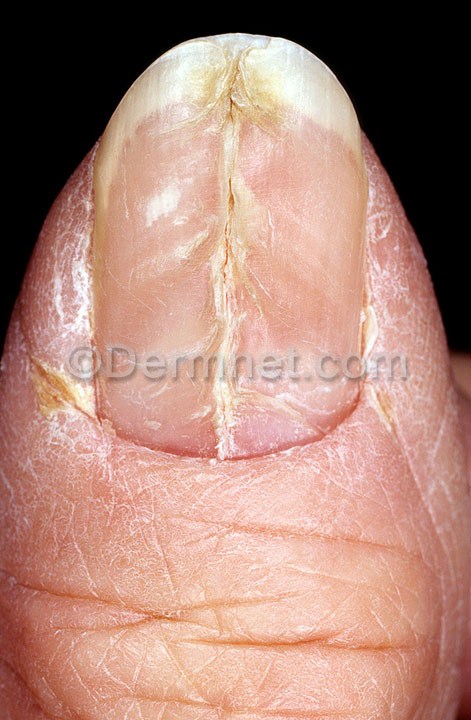
Disease: Nail Fungus and other Nail Disease